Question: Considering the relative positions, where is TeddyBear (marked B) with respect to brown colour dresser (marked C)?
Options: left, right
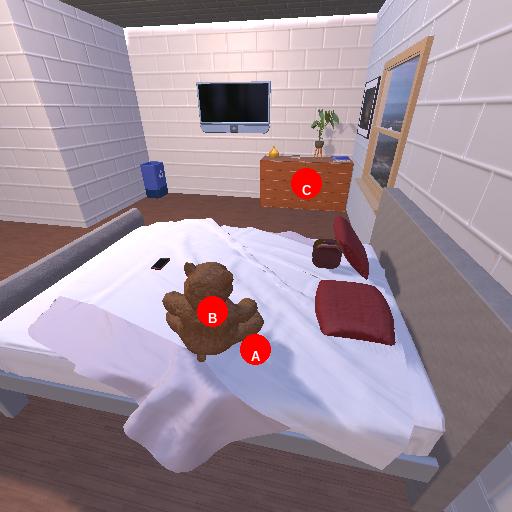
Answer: left